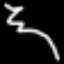
Label: squiggle